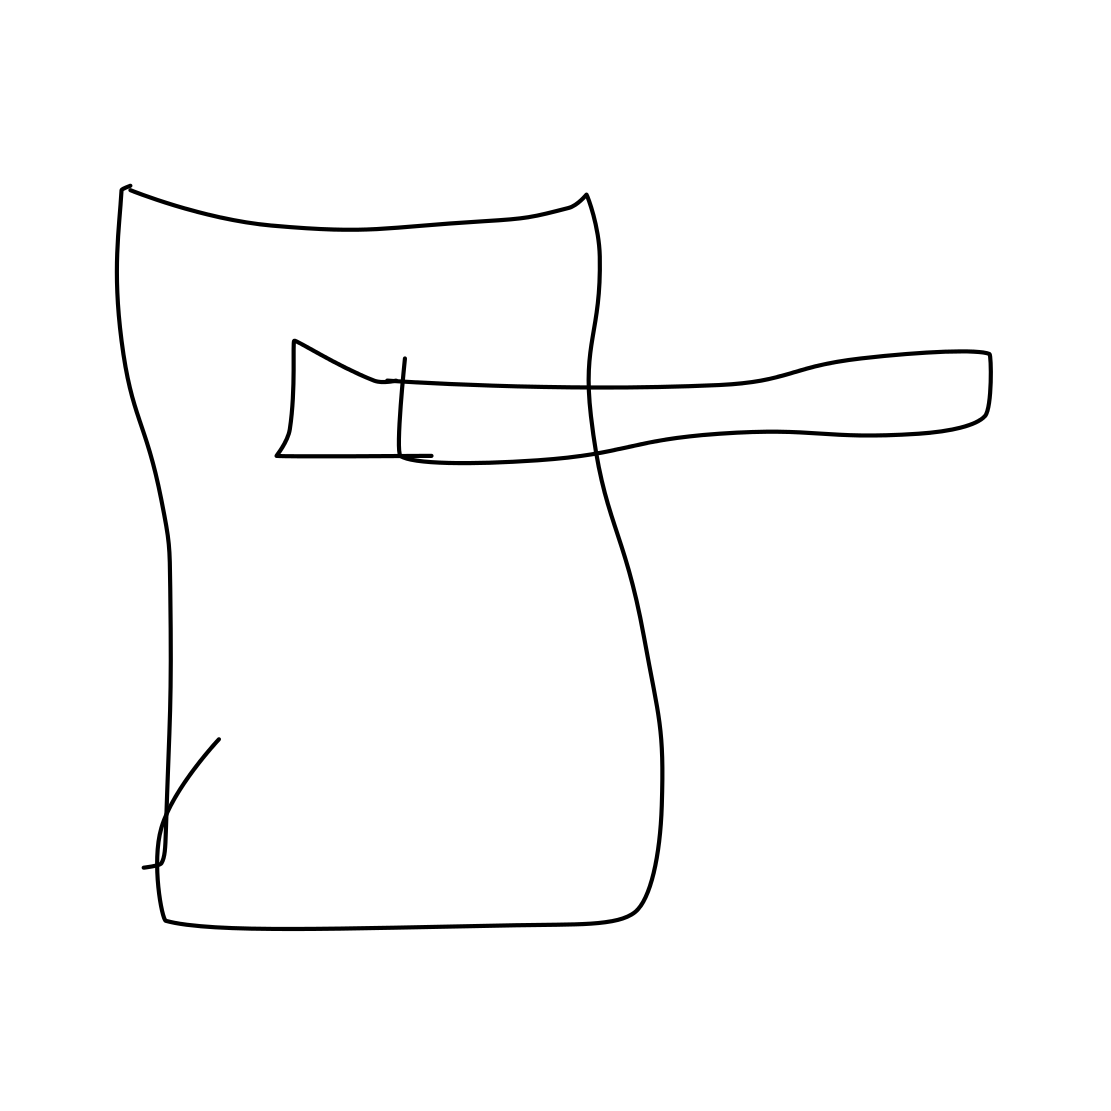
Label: door handle